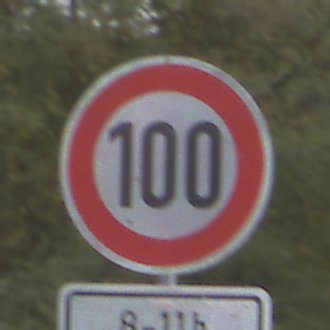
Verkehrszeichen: Geschwindigkeit100
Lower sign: ZeitangabenOhneBeschraenkungAufWochentage2
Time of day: Midday
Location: Outdoor (Suburban)
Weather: Overcast
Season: NotSpecified
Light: Natural